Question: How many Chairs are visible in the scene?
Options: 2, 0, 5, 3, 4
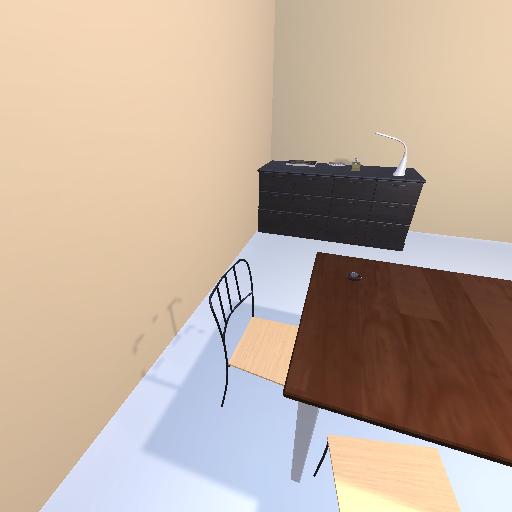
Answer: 2